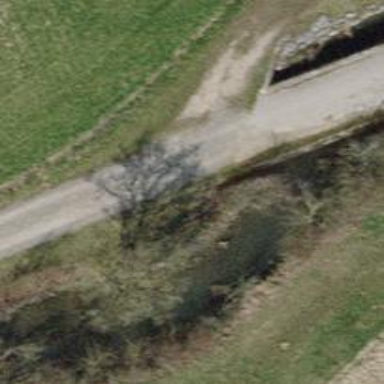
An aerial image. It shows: Gravel track.